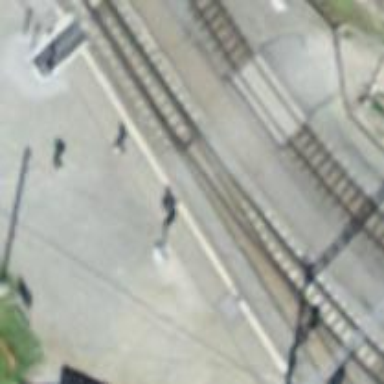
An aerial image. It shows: Platform edge at railway station.